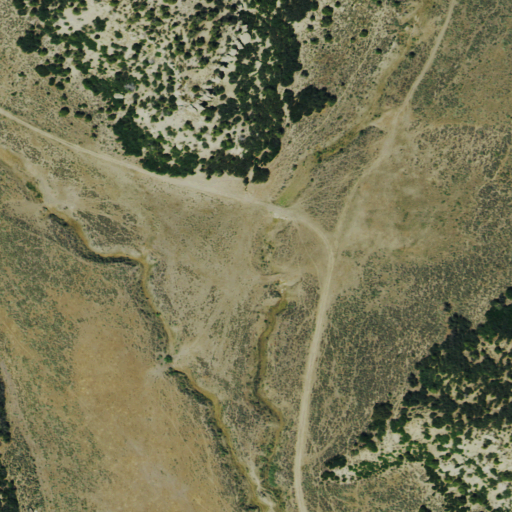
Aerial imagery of valley in Colorado named Edd Canyon containing shrub, evergreen forest, and deciduous forest